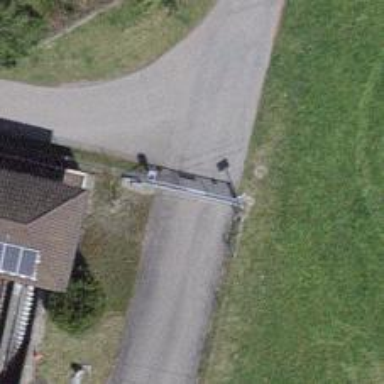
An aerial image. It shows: Gate.